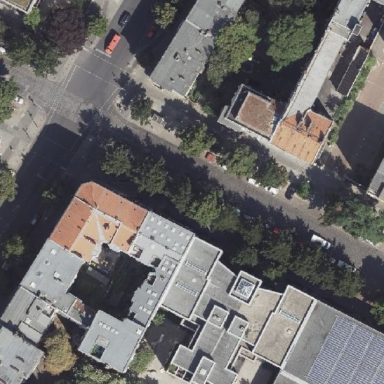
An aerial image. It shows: Street-side parking with sett surface.